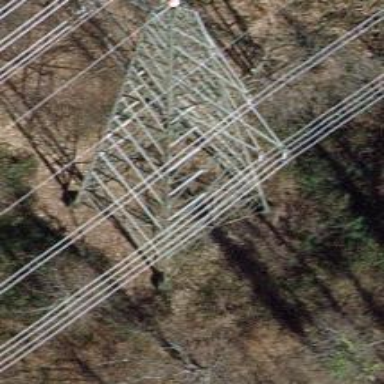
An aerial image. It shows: Power tower.